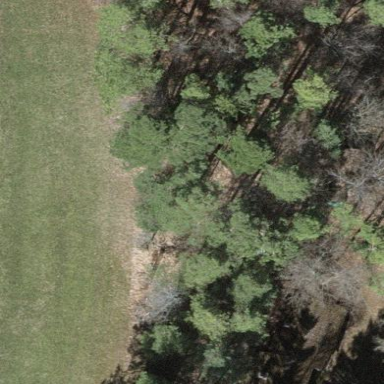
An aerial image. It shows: Forest area.